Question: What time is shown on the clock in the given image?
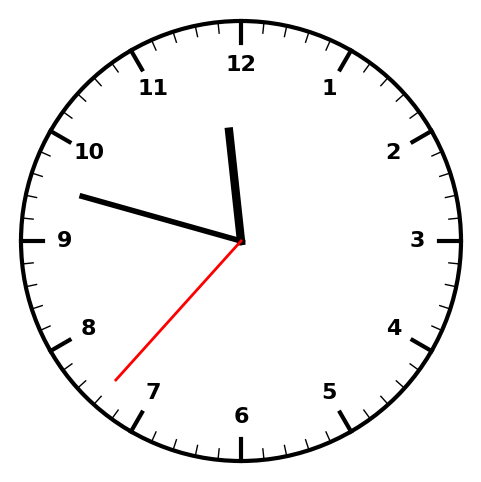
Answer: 11:47:37